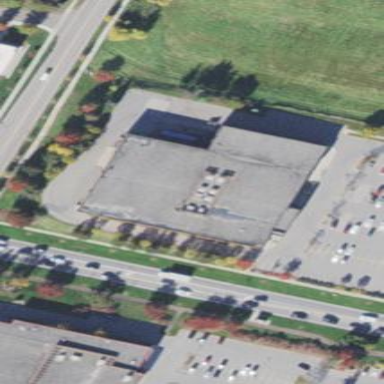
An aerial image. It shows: Building.